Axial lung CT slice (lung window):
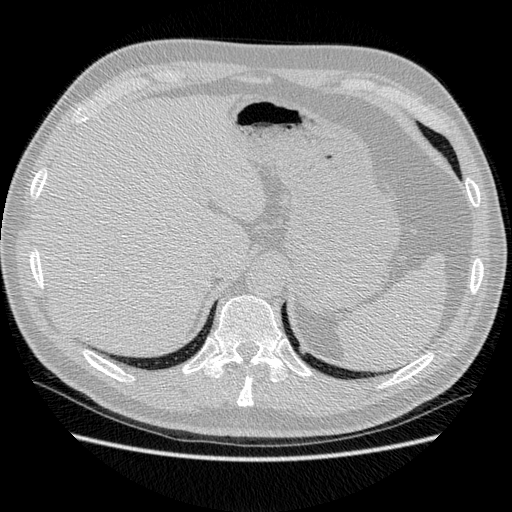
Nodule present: yes
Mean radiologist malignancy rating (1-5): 1.5